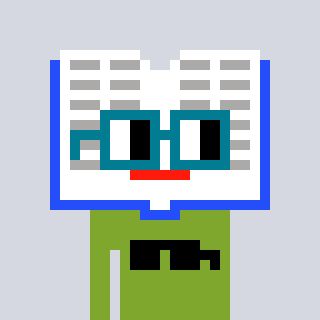
a pixel art character with square dark green glasses, a dictionary-shaped head and a slimegreen-colored body on a cool background